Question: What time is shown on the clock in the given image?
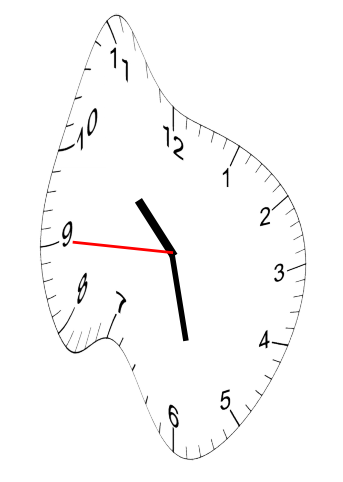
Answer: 10:27:45